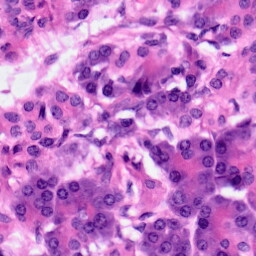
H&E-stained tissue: Pancreatic